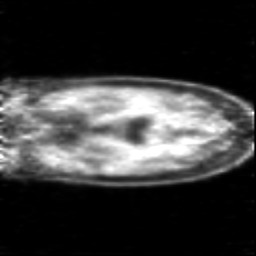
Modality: PET
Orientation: coronal
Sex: female
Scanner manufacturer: siemens